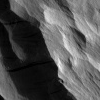
Atmospheric dust classification: not_dusty